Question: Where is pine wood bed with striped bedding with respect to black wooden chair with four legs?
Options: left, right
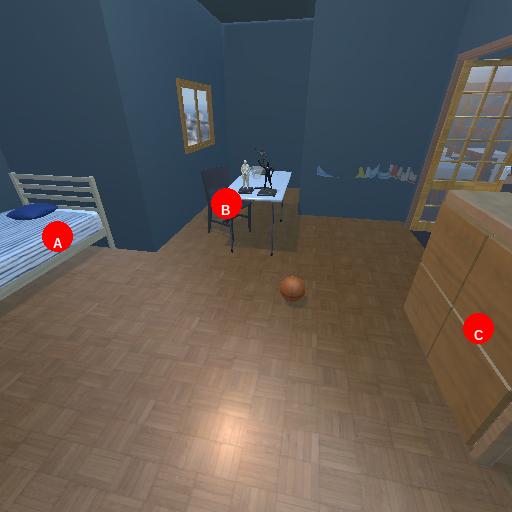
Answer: left